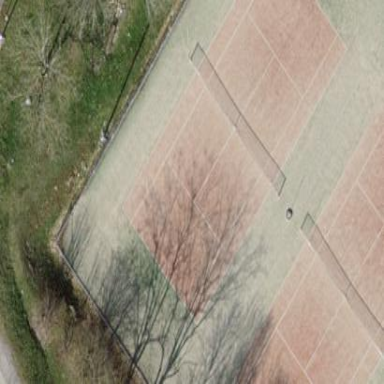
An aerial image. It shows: Tennis court on pitch.